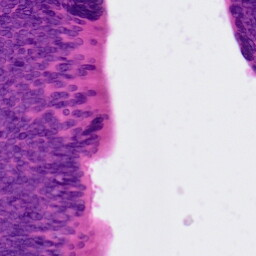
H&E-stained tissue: Colon